Question: how can I change the position of an element when one touches the other.
here is an example <URL>
so if you look at the example lets say if .title-wrap (yellow) touches .right-wrap (orange) I would like orange to "go" undenith yellow
'''
<div class="wrap">
<div class="title-wrap">
<h1>Lorem Ipsum Dolor</h1>
</div>
<div class="right-wrap">
<span>1</span>
<span>2</span>
<span>3</span>
<span>4</span>
</div>
</div>
<style type="text/css">
* {
margin:0;
padding:0;
}
.title-wrap {
background-color:yellow;
display:inline-block;
}
h1 {
font-size:20px;
line-height:40px;
}
.right-wrap {
position:absolute;
display:inline-block;
right:0px;
top:0px;
background-color:orange;
padding:20px;
}
.right-wrap span {
display:inline-block;
width:20px;
height:20px;
margin-right:10px;
background-color:purple;
}
</style>
'''
so if one element touches the other I would like to change
'''
position:absolute;
right:0px;
'''
to position:relative; and it shoudl look like this:

I can change what ever is needed and could also add javascript. but if possible with css only I would like it with css.
thanks for helping!
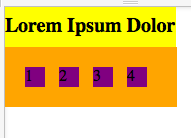
Answer: I think I've got a solution, which is to float the element to the right.
If anyone knows a better solution, please feel free to add an answer.
This seems to work for me.
<URL>
'''
.right-wrap {
float:right;
display:inline-block;
right:0px;
top:0px;
background-color:orange;
padding:20px;
}
'''